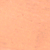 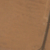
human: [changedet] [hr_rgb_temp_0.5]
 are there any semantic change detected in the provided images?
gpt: A vertical street was realized on the right in the desert.